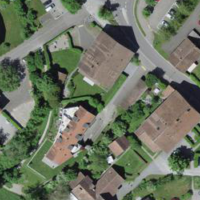
EUNIS habitat code: 54
Species observed at this site:
Aegopodium podagraria
Cydonia oblonga